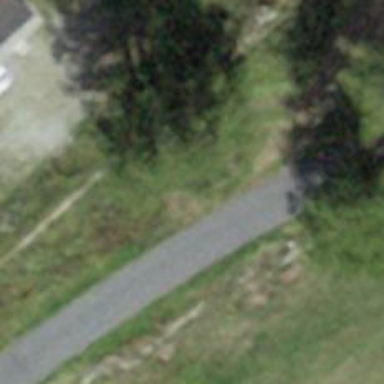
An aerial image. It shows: Bench.